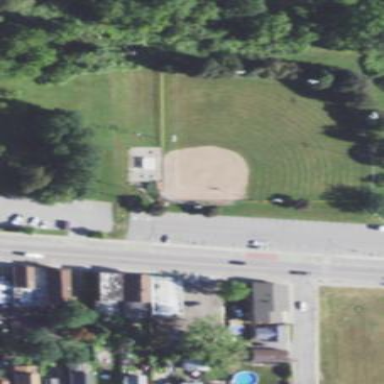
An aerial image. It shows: Baseball pitch for leisure and sports activities.